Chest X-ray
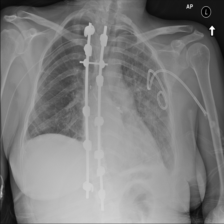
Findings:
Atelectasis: negative
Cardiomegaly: negative
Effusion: negative
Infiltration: negative
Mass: negative
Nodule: negative
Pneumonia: negative
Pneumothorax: positive
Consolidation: negative
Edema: negative
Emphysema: negative
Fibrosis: negative
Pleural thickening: negative
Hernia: negative